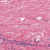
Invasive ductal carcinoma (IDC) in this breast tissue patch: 0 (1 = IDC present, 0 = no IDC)